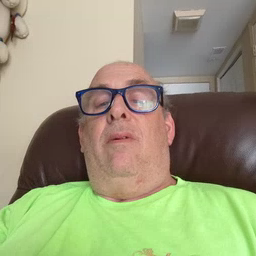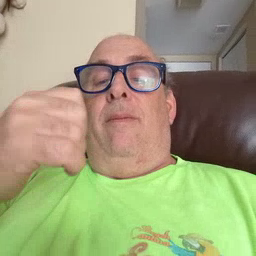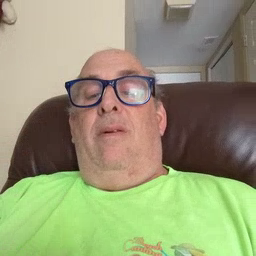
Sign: make